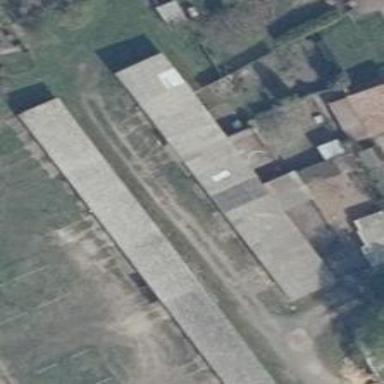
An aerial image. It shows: Group of garages.